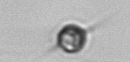
Label: Acanthoica_quattrospina